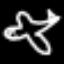
Label: airplane